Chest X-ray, PA view. Patient: 57 years old, sex M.
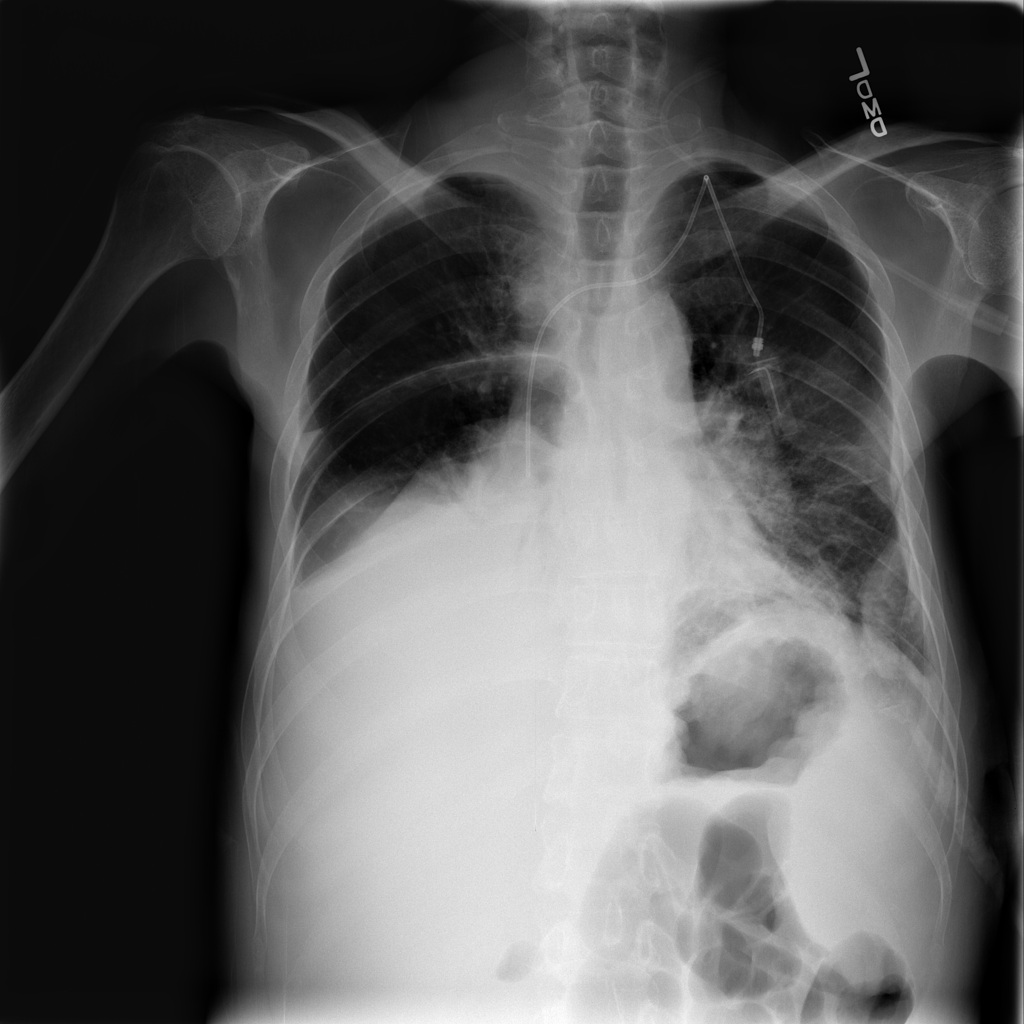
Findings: Effusion, Pneumothorax